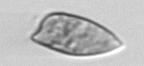
Label: Prorocentrum_dentatum